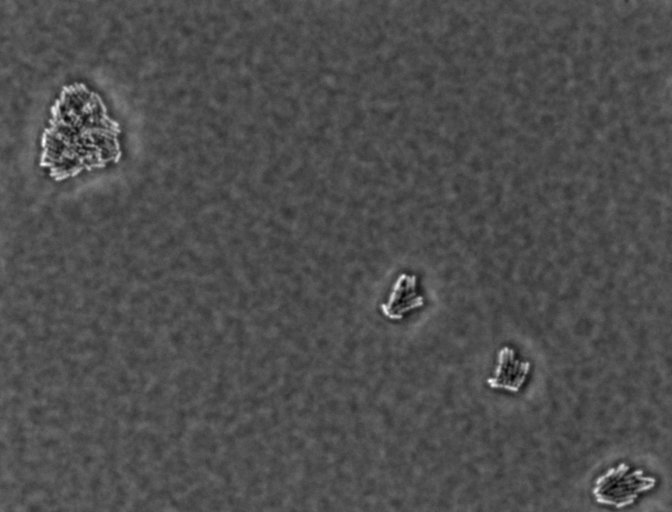
Escherichia coli 1612